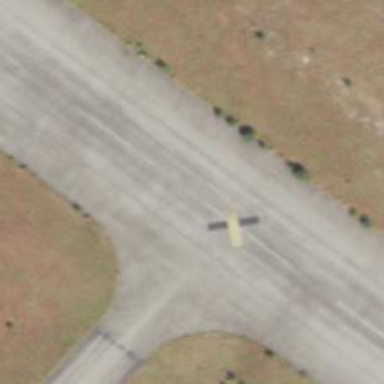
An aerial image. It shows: Runway at airport.